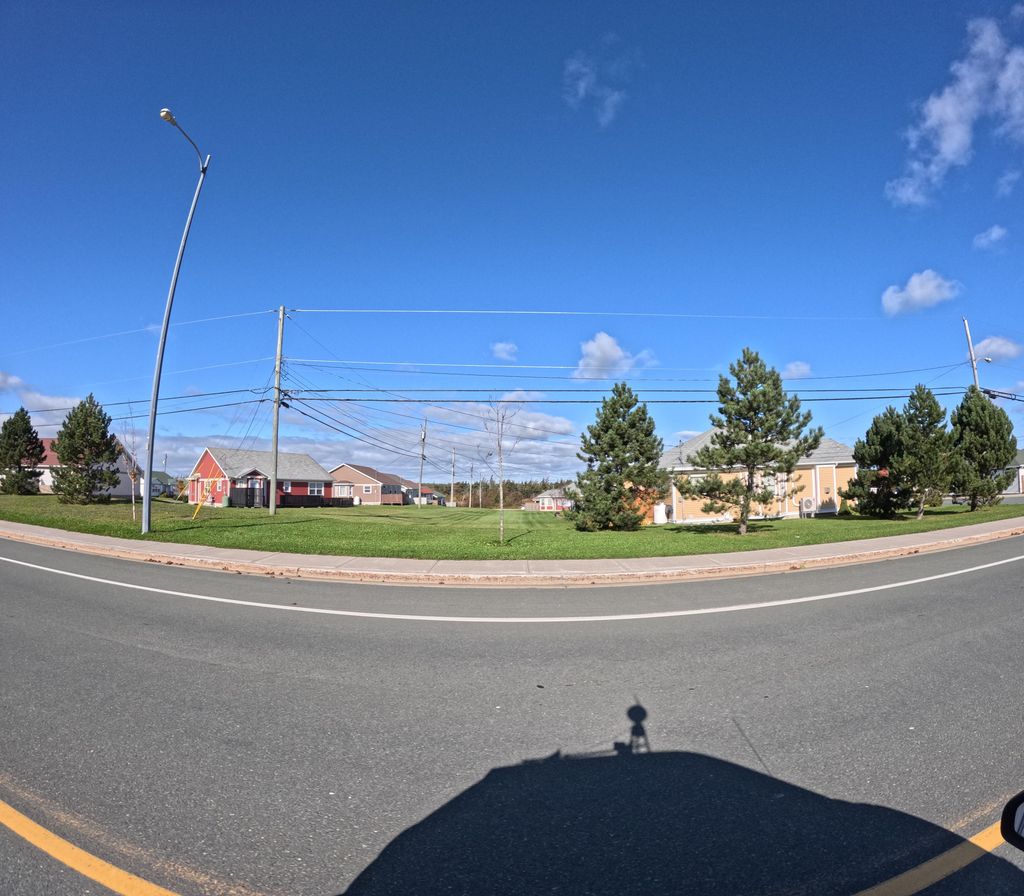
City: st_johns